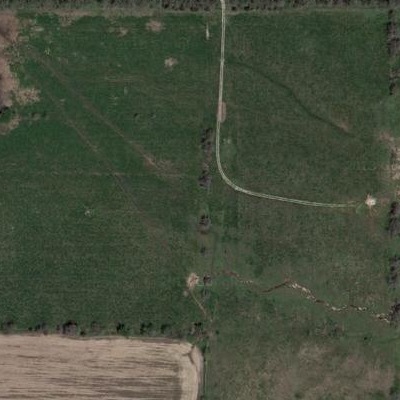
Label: aGrass